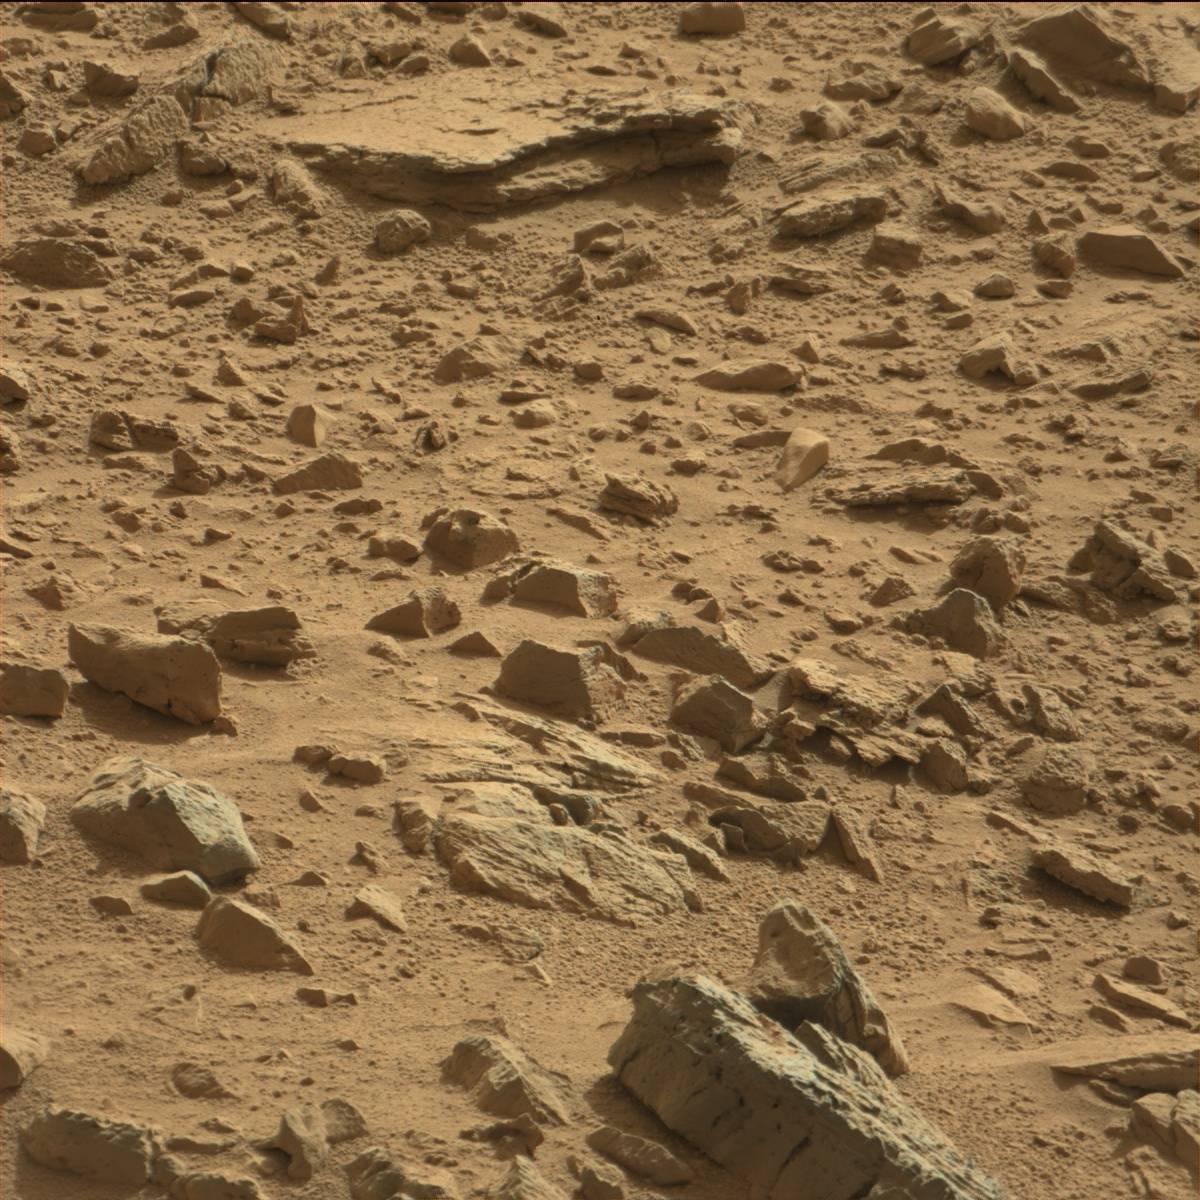
Terrain classes present: Bedrock, Rock, Sand / Soil